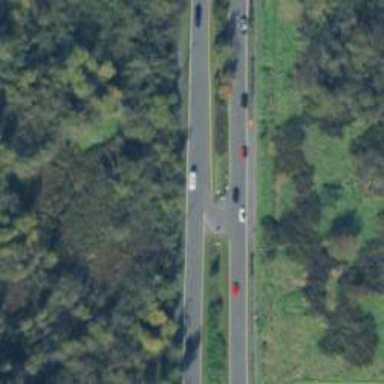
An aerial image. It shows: Primary link highway with asphalt surface.